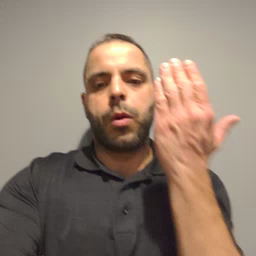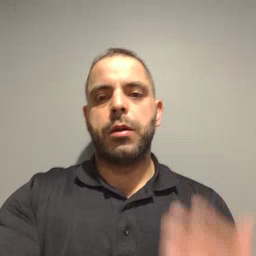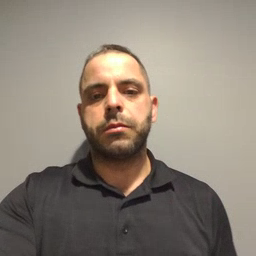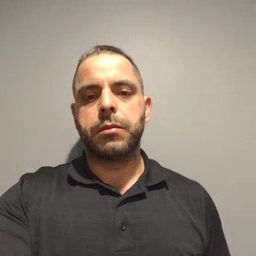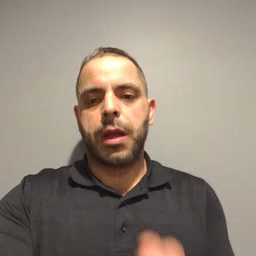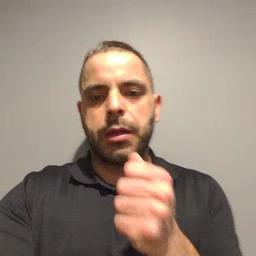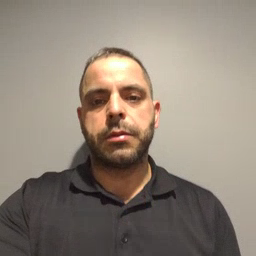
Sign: hide